Question: I manage to search the feature by its attribute..the problem is, it doesn't highlight the feature..

A popup will show but the selected feature does not highlight...here's my code below:
'''
this.showparcel = function(getpin){
for(var f=0;f<layer_agao.features.length;f++) {
if(layer_agao.features[f].attributes.newpin === getpin) {
featsel = layer_agao.features[f];
selectControl.select(featsel);
break;
}
else{
selectControl.unselect(featsel);
}
}
}
'''
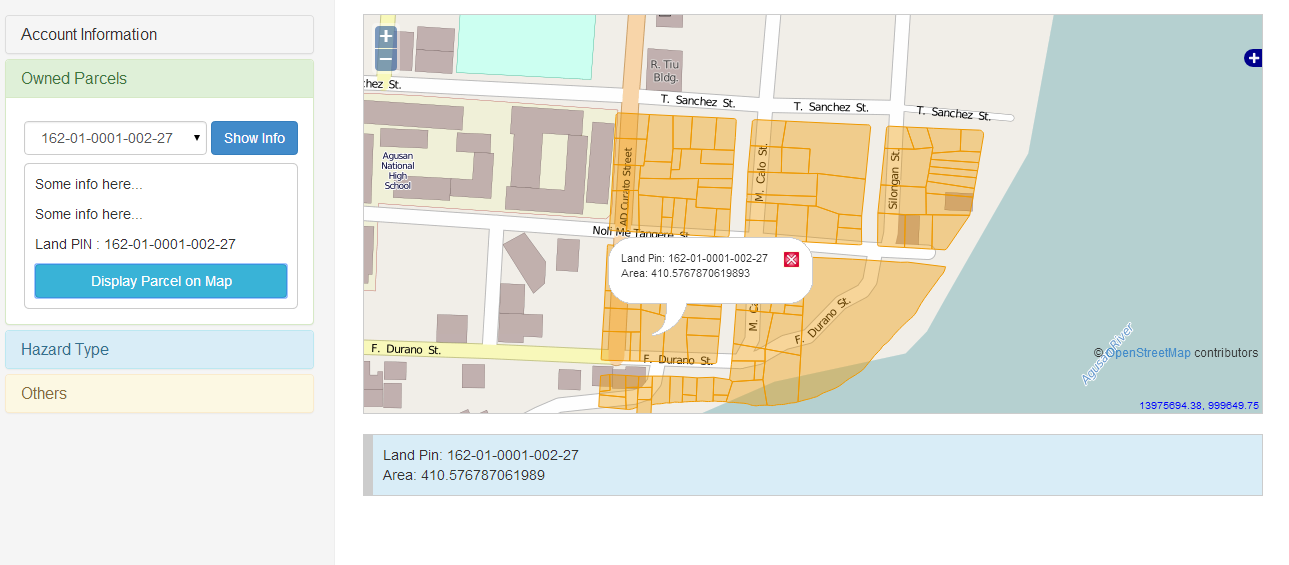
Answer: It should work fine by using jquery and change 'selectControl.select(featsel);' into 'selectControl.clickFeature(featsel);' to avoid multiple selection of feature when searching..
Here's the code:
'''
$("#forminput").change(function(){
for (var f = 0; f < layer_agao.features.length; f++) {
if (layer_agao.features[f].attributes.newpin == this.value) {
featsel = layer_agao.features[f];
$("#mybutton").click(function(){
selectControl.clickFeature(featsel);
});
break;
}
}
});
'''
It should be placed inside you 'init()' function, below is the html markup.
'''
<form class="navbar-form navbar-right">
{% csrf_token %}
<select name="q" class="form-control" id="forminput">
<option type="text" value=""><b>Select Land PIN</b></option>
{% for getlandpins in query_map %}
<option type="text" value="{{ getlandpins.newpin }}">{{ getlandpins.newpin }}</option>
{% endfor %}
</select>
<input type="button" class="btn btn-primary" value="Show Info" id="mybutton">
</form>
'''